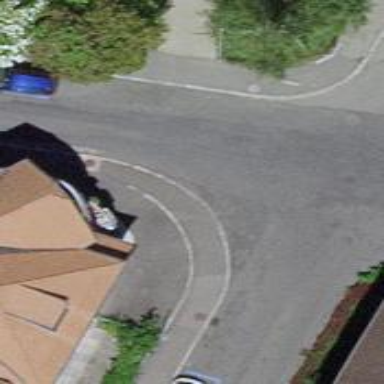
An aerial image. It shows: Kerb barrier.